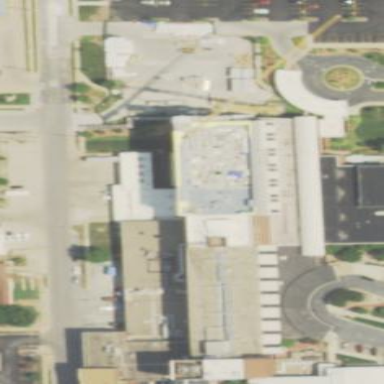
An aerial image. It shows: Hospital building.